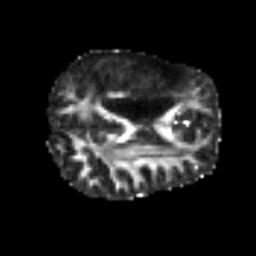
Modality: FA
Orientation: axial
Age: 50
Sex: male
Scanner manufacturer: siemens
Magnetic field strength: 3 T
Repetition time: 6.1 s
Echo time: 0.101 s